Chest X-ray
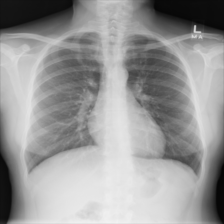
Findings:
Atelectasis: negative
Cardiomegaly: negative
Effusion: negative
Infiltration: negative
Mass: negative
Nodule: negative
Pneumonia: negative
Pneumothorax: negative
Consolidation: negative
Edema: negative
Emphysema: negative
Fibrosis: negative
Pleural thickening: negative
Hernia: negative